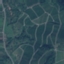
Land use / land cover class: PermanentCrop